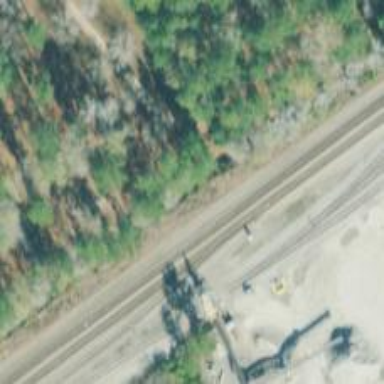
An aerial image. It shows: Railway track.